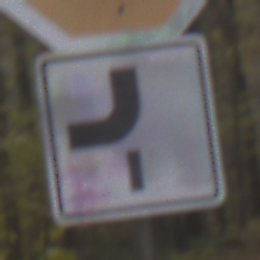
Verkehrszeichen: VerlaufVorfahrtsstrasse7
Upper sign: Stop
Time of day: MorningAfternoon
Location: Outdoor (Nature)
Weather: Overcast
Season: Autumn
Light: Natural